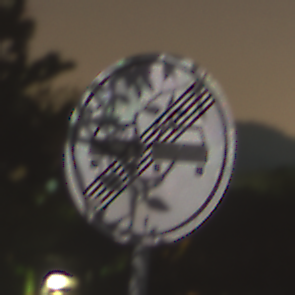
Verkehrszeichen: EndeUeberholverbot
Umgebung: Outdoor, Suburban
Tageszeit: Night
Wetter: Clear
Licht: Artificial
Jahreszeit: NotSpecified
Kontrast: MediumContrast